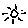
Label: sun